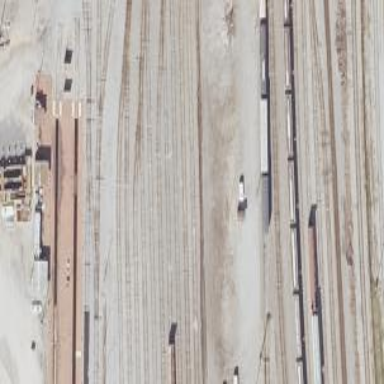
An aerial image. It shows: Railway yard.